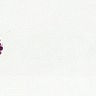
Metastatic tissue present: no